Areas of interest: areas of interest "Commercial service"
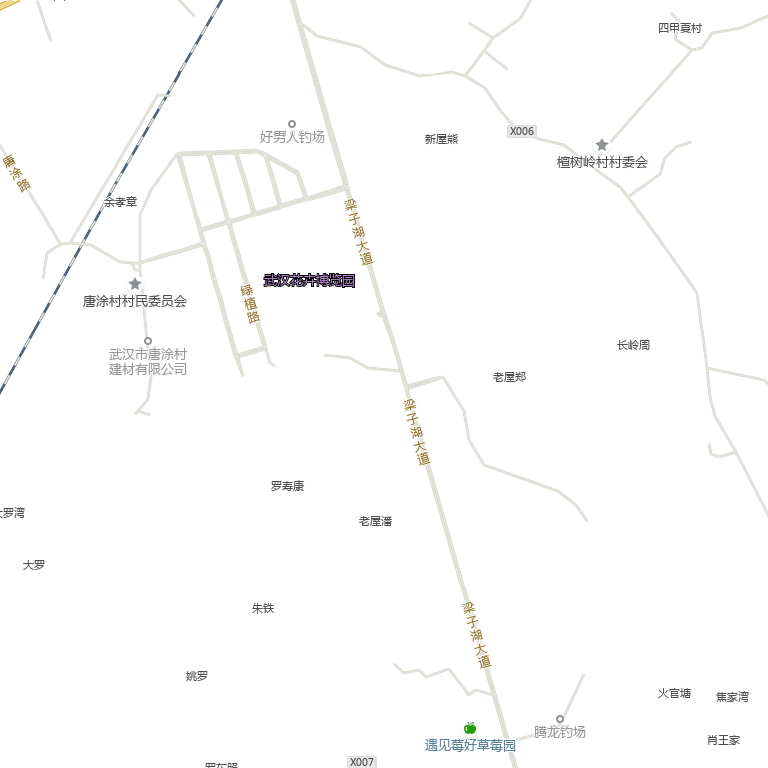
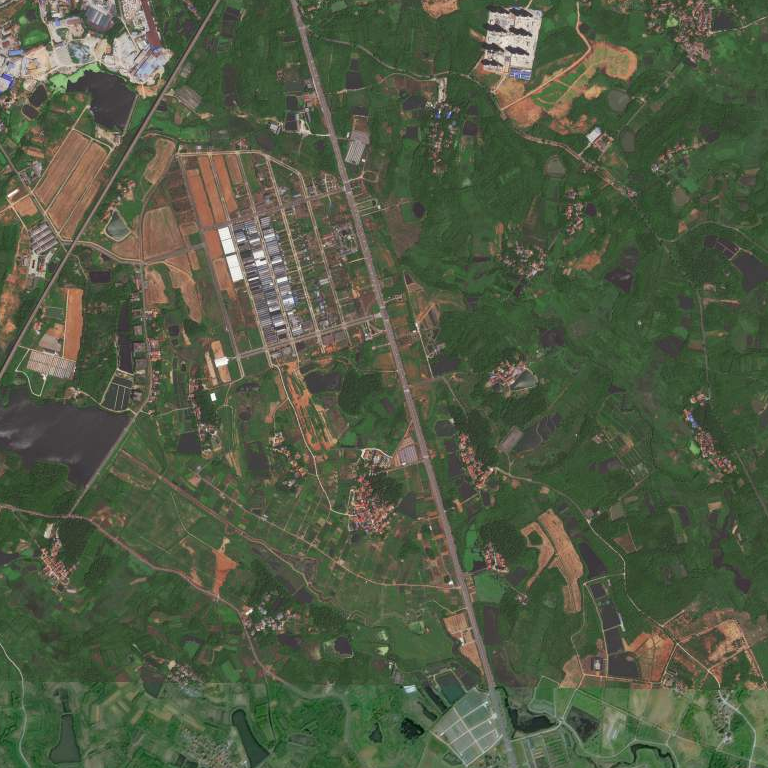